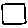
Label: square